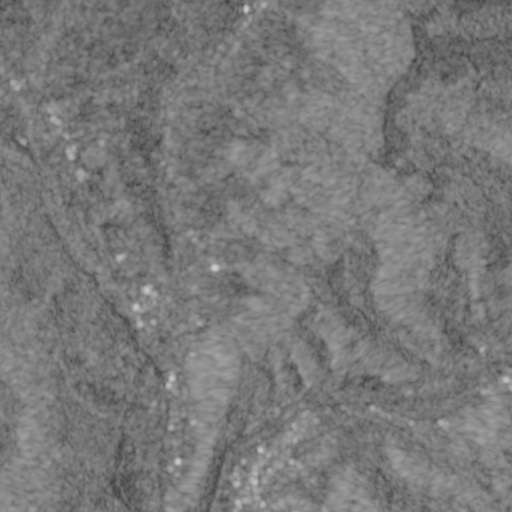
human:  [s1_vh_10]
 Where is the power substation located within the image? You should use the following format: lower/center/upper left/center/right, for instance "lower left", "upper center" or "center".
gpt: The power substation is located in the upper left of the image.
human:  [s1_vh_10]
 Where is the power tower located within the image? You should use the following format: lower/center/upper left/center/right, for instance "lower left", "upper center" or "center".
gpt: The power tower is located in the upper left of the image.
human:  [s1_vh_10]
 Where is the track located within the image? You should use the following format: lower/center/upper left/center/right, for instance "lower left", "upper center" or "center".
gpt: The track is located in the lower right of the image.
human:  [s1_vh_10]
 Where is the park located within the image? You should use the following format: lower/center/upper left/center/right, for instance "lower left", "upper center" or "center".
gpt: There is no park in the image.

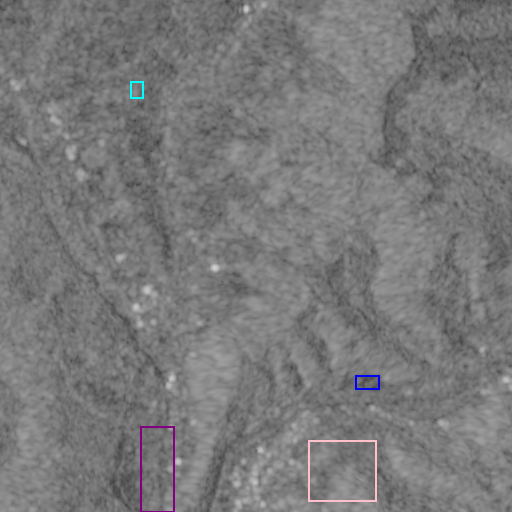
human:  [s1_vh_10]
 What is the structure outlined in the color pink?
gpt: The structure outlined in pink is a crop field.
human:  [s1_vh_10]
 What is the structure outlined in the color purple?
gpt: The structure outlined in purple is a park.
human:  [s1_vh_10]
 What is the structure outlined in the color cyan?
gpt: The structure outlined in cyan is a power substation.
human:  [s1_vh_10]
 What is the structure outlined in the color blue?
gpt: The structure outlined in blue is a track.
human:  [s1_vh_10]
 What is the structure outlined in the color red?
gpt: There is no red outline.